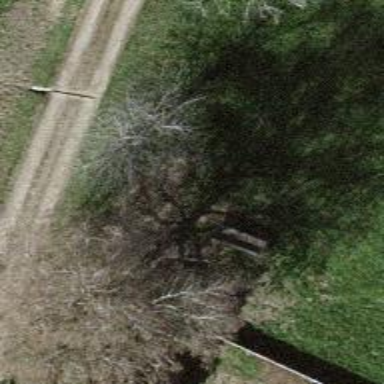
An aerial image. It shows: Beautiful tree in nature.